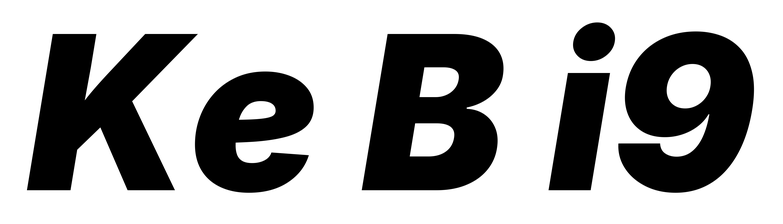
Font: Inter-Italic_Black_Italic